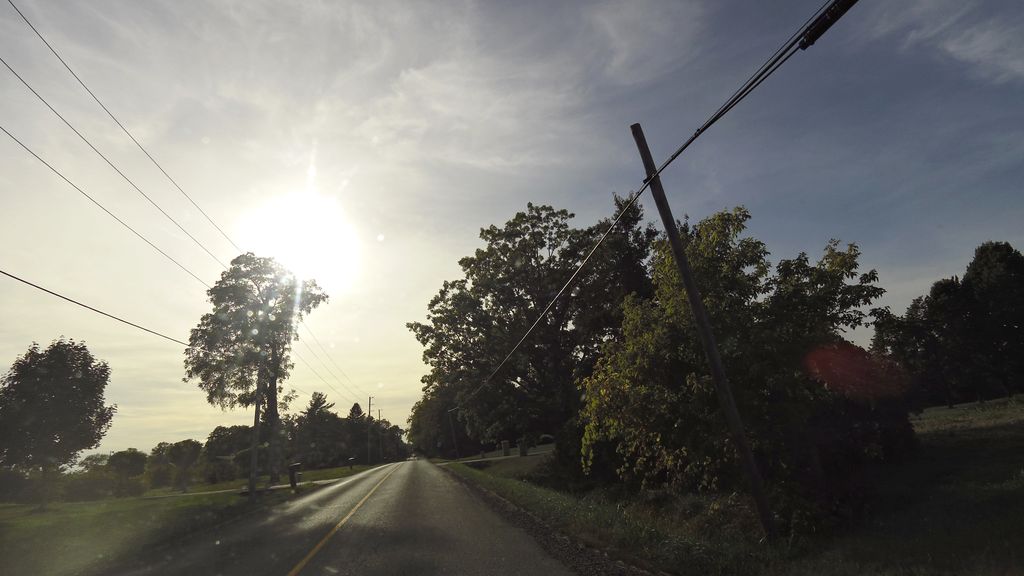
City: hamilton